Milling tool wear sample.
Tool blade image: 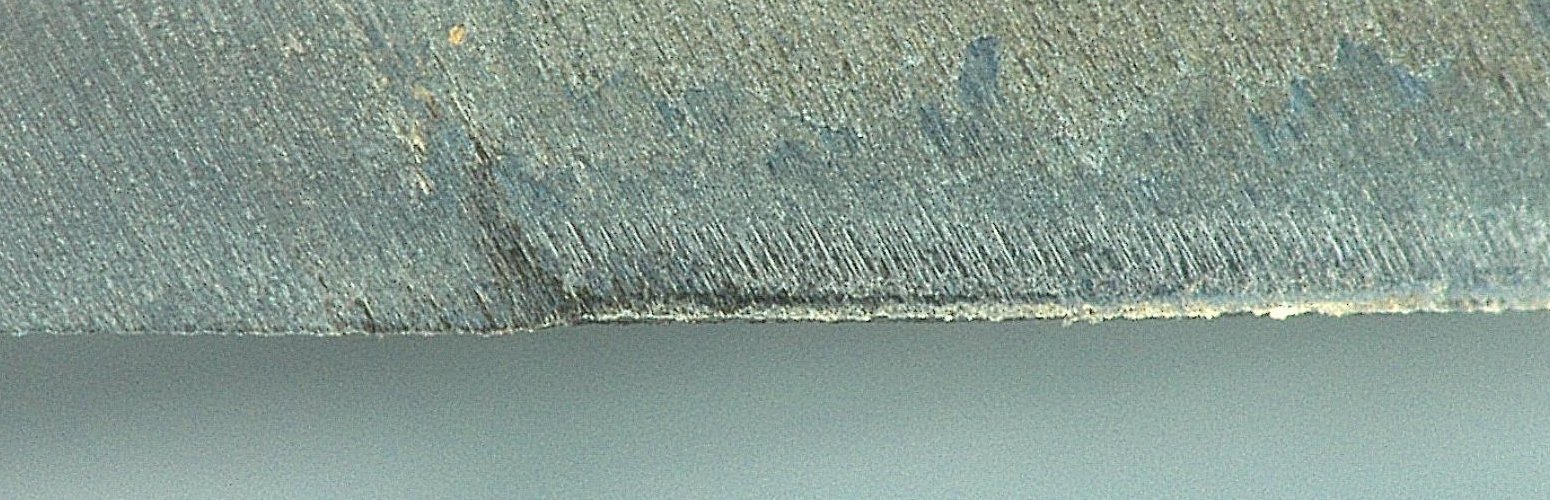
Chip image: 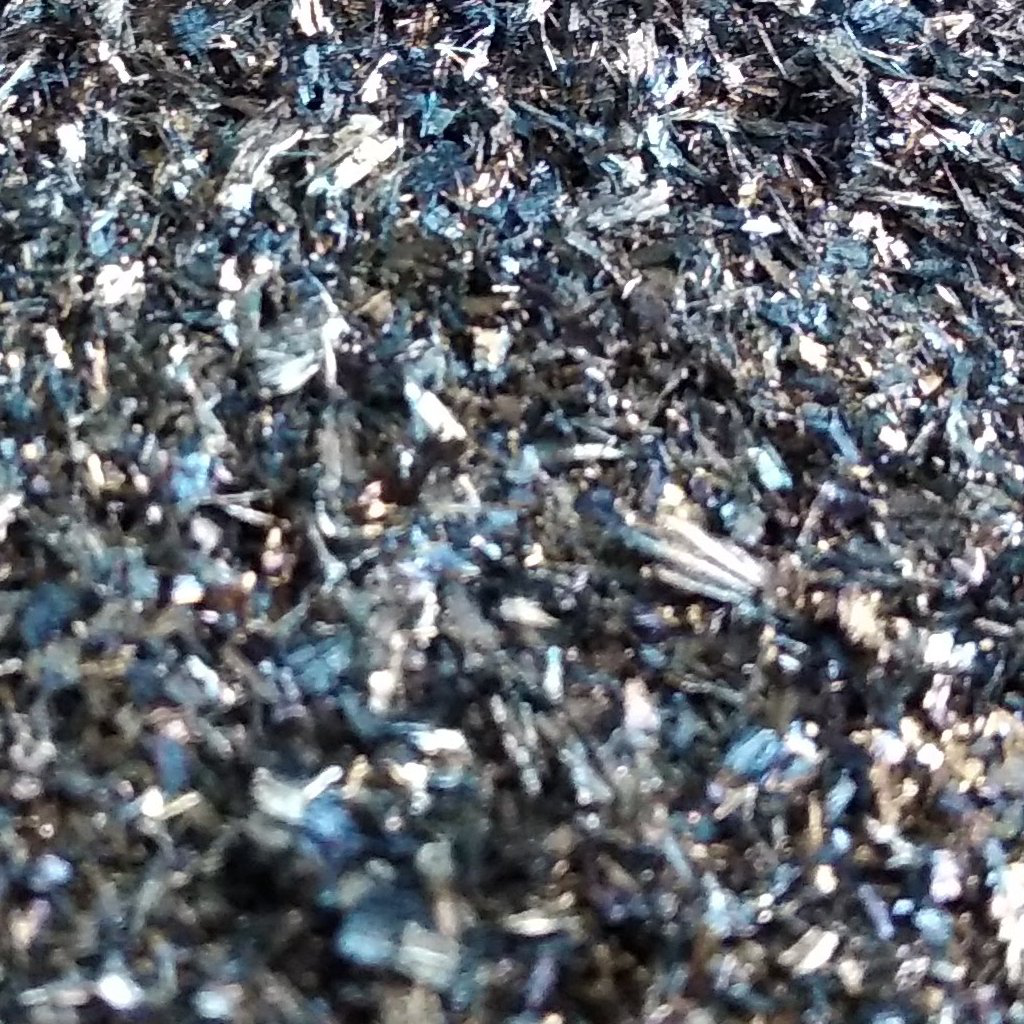
Workpiece image: 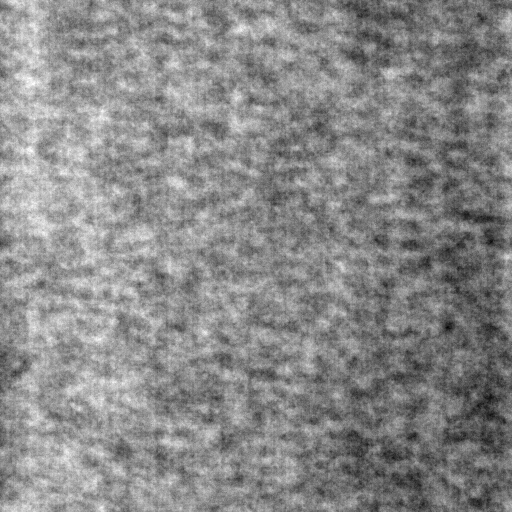
Tool wear state: dulled
Gaps: 32.34
Flank wear: 113.2
Overhang: 6.47
Force-signal Mel-spectrograms (X, Y, Z axes): 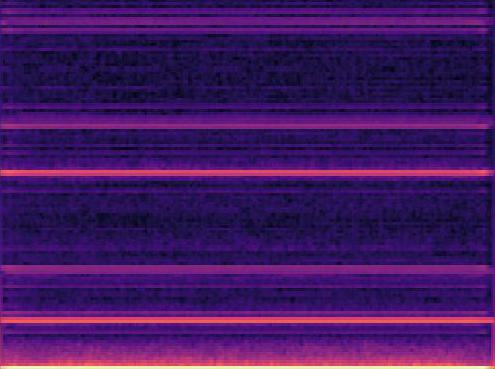 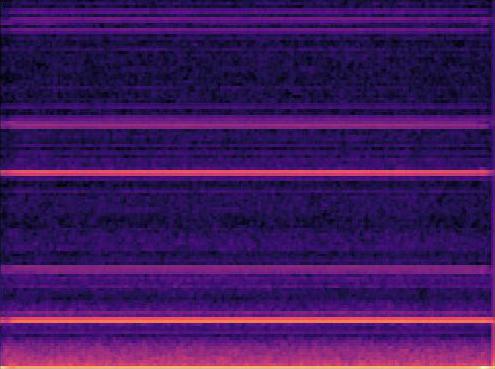 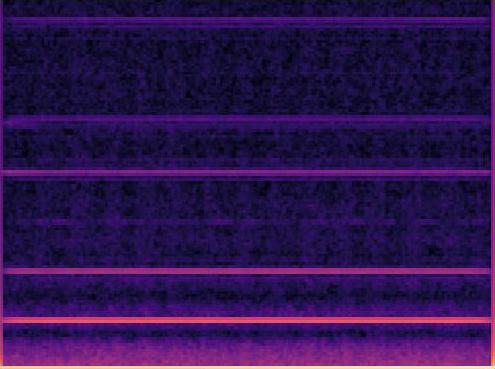
Force-signal scalograms (X, Y, Z axes): 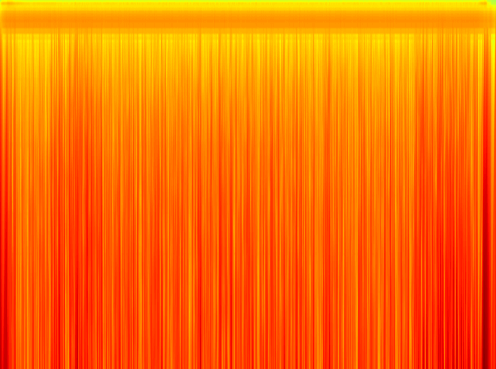 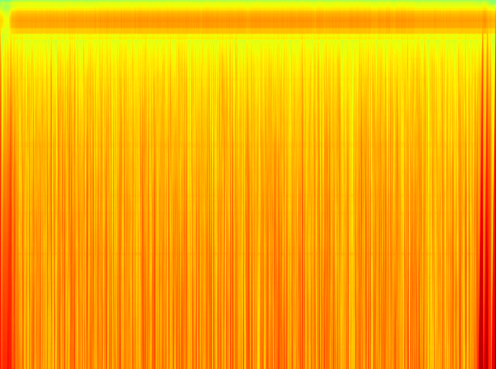 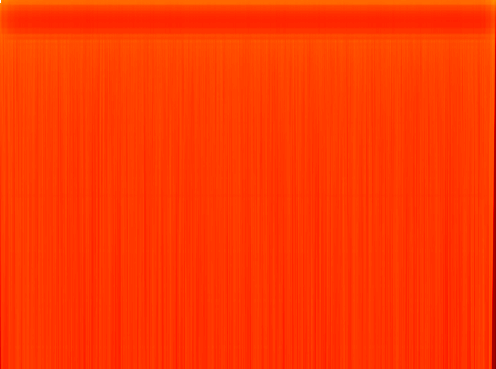
Force phase: steady_state_stabilization_wear